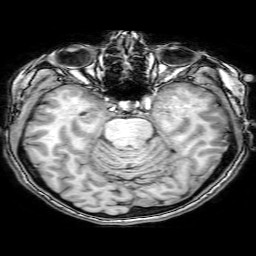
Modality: T1w
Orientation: coronal
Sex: female
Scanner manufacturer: philips
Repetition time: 0.008265 s
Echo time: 0.00382 s